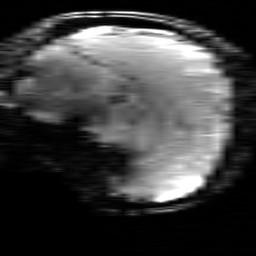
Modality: T2starw
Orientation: sagittal
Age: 22
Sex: female
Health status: healthy
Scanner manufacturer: siemens
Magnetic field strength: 3 T
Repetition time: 0.7 s
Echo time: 0.02 s